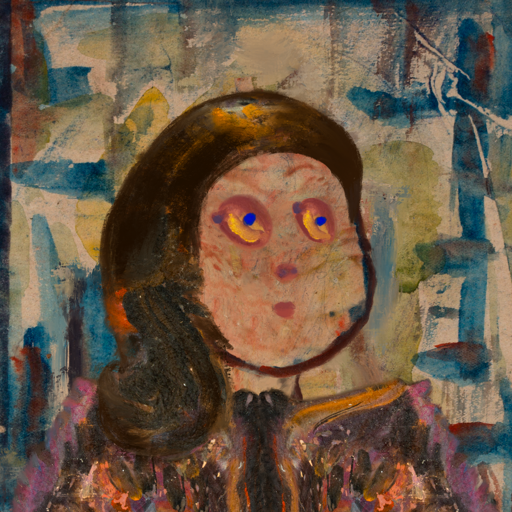
Background: Orphan, Head And Neck Side: Orphan, Face Side: Mother_And_Son_Son, Bust: Gypsy_Queen, Hair Side: Gypsy_Queen, Head Accessory: Blank, Second Necklace: Blank, Necklace: Blank, Baby: Blank